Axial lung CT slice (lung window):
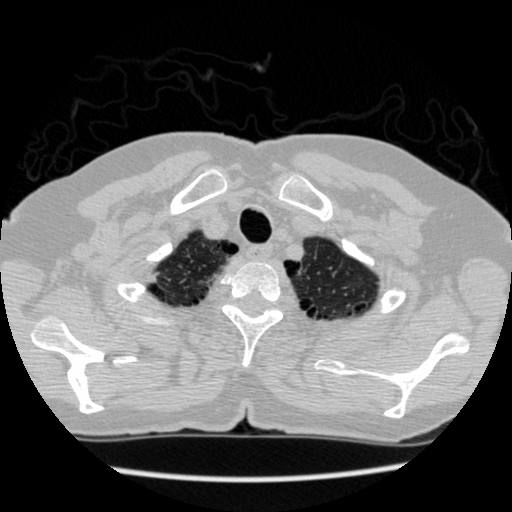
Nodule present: no